Field crop: maize
Growth stage: 2
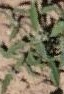
Species: atriplex